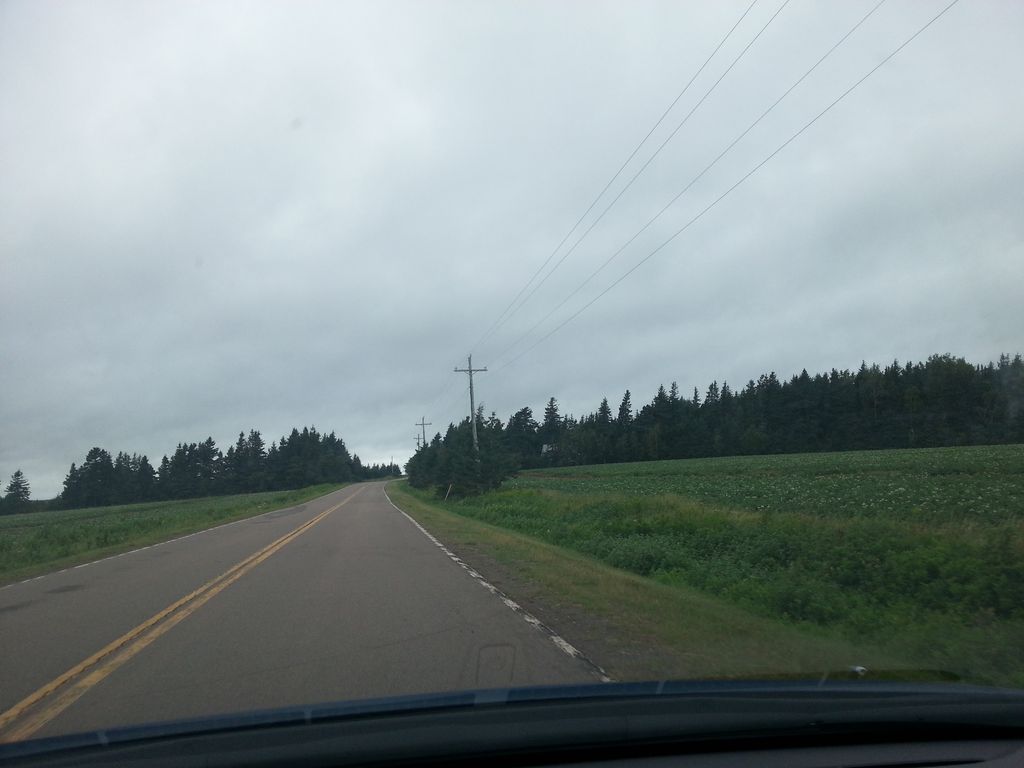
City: charlottetown